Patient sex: F
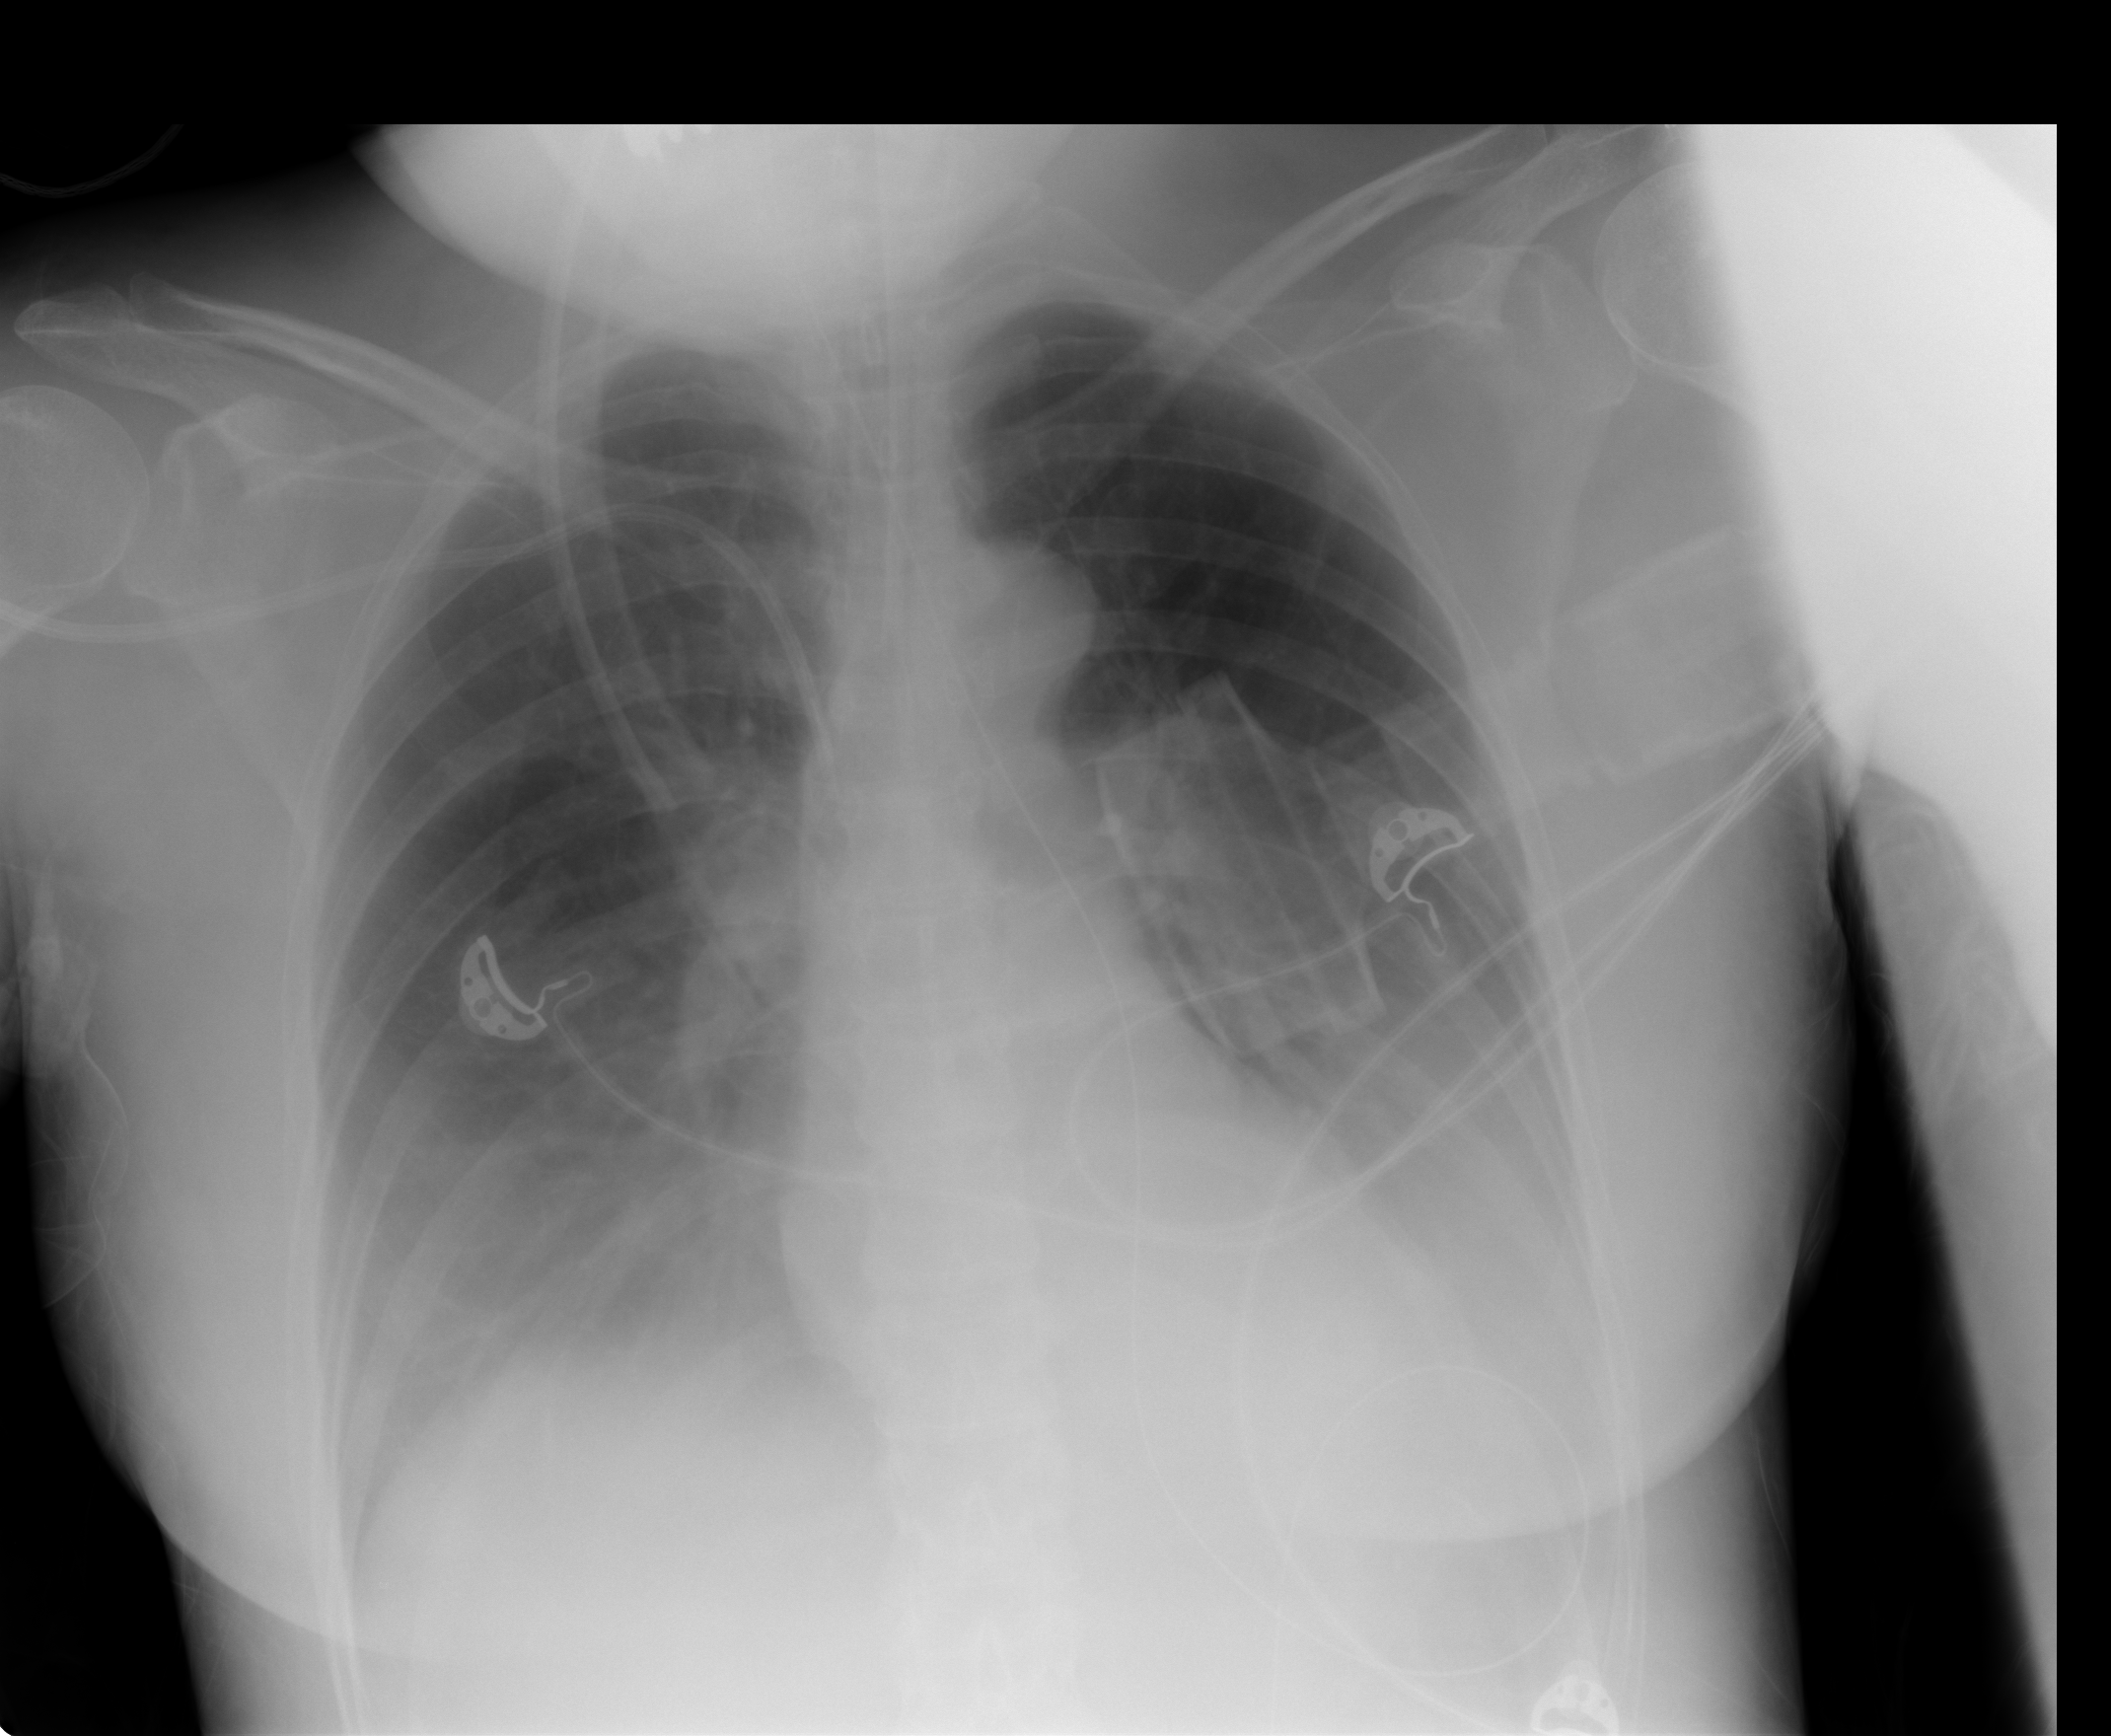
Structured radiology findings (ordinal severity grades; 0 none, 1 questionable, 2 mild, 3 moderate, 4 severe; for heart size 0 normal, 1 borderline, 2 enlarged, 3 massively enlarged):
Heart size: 0
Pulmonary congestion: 1
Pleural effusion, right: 2
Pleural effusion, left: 2
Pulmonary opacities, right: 1
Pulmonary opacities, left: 0
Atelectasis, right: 0
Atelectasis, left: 0